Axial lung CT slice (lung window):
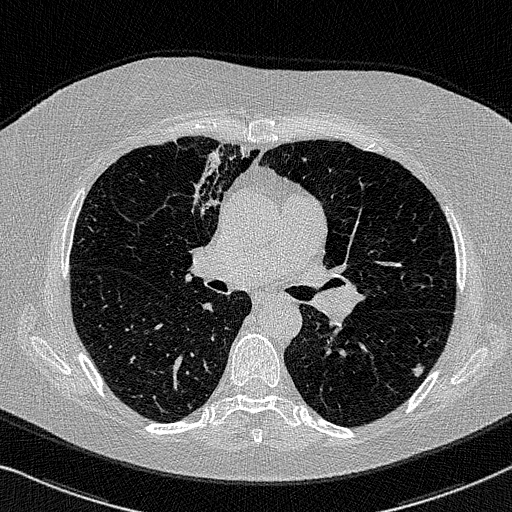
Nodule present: yes
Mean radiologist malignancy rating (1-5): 3.5